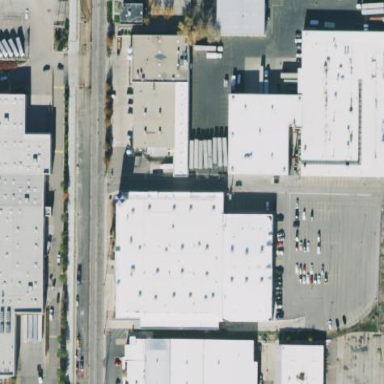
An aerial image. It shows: Building that houses furniture shop.